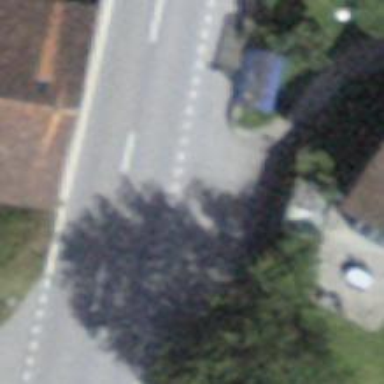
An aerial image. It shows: Bus stop with sheltered platform for public transport.